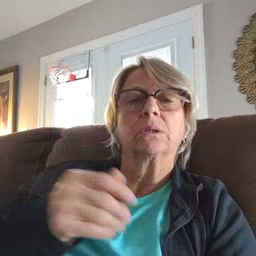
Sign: boat